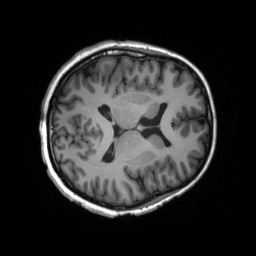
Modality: T1w
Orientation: axial
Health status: healthy
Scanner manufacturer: siemens
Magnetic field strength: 3 T
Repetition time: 2.3 s
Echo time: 0.00228 s